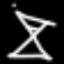
Label: hourglass